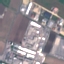
Label: Industrial